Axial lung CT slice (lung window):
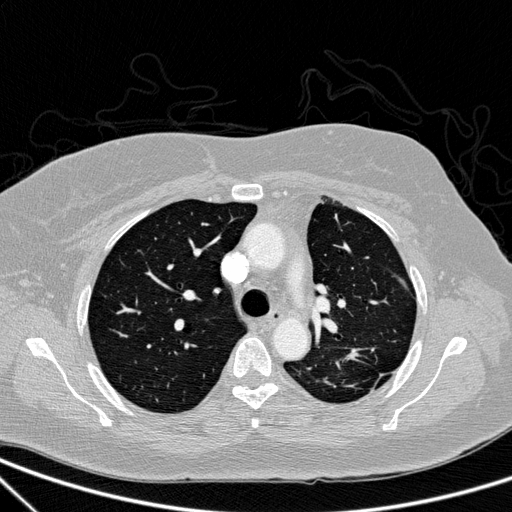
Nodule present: no